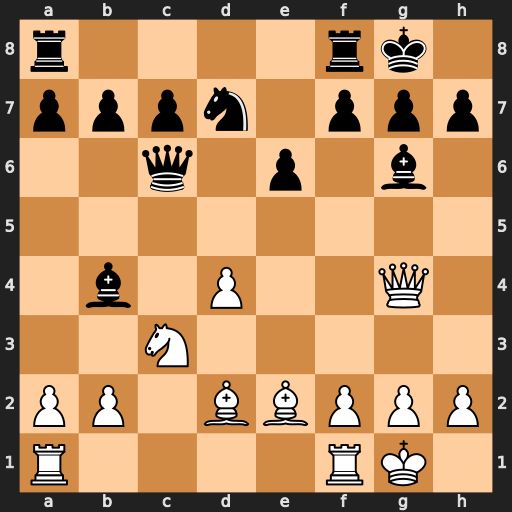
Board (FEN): r4rk1/pppn1ppp/2q1p1b1/8/1b1P2Q1/2N5/PP1BBPPP/R4RK1
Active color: w
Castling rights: -
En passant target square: -
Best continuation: d5 Qd6 Nb5